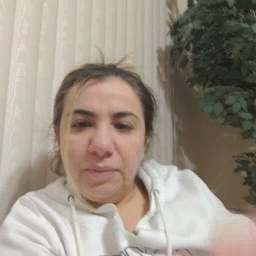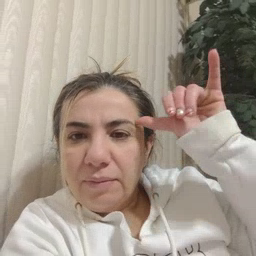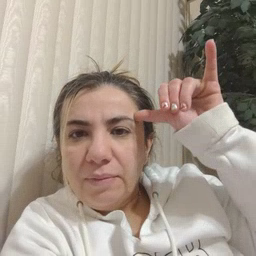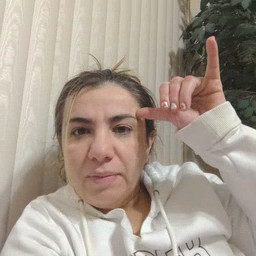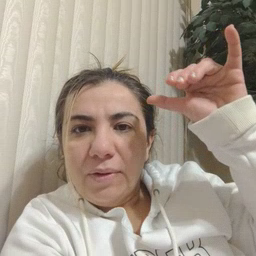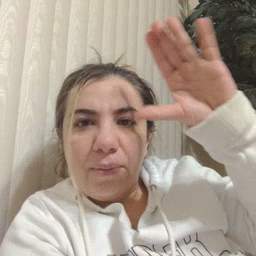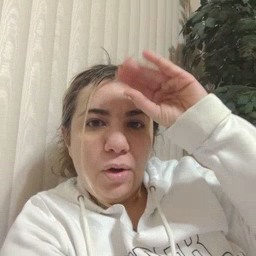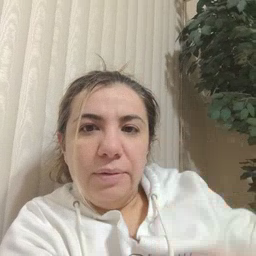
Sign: cowboy